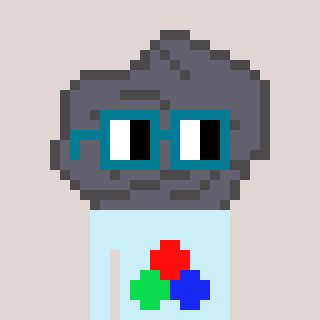
a pixel art character with square dark green glasses, a rock-shaped head and a cold-colored body on a warm background